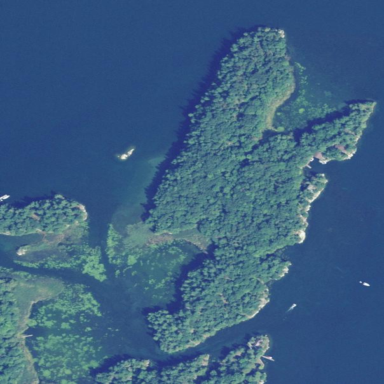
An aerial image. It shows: Islet surrounded by woodland.